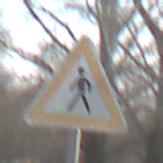
Verkehrszeichen: FussgaengerRechts
Umgebung: Outdoor, Nature
Tageszeit: MorningAfternoon
Wetter: PartlyCloudy
Licht: Natural
Jahreszeit: NotSpecified
Kontrast: HighContrast